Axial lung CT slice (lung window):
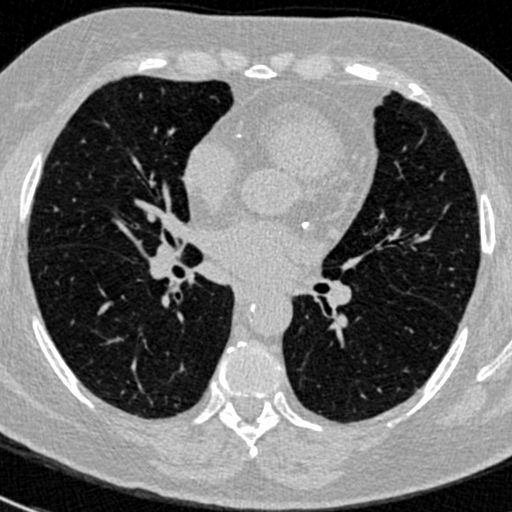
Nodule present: no